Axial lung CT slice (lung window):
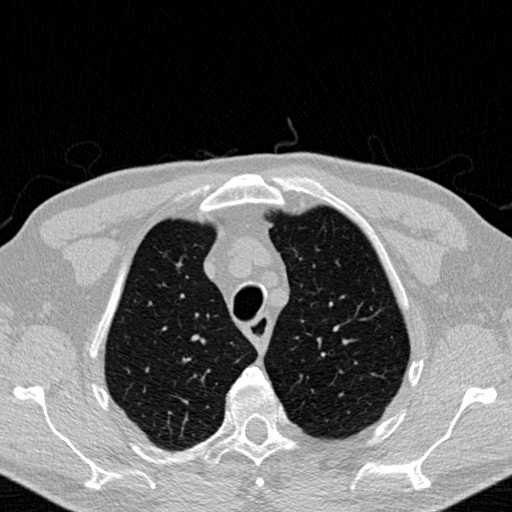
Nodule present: no